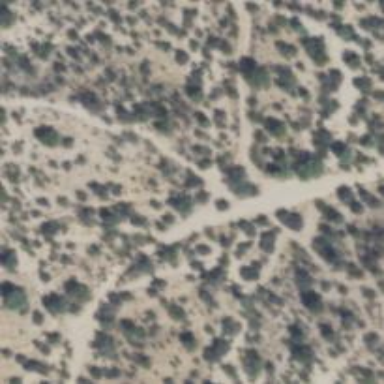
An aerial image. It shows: Path.